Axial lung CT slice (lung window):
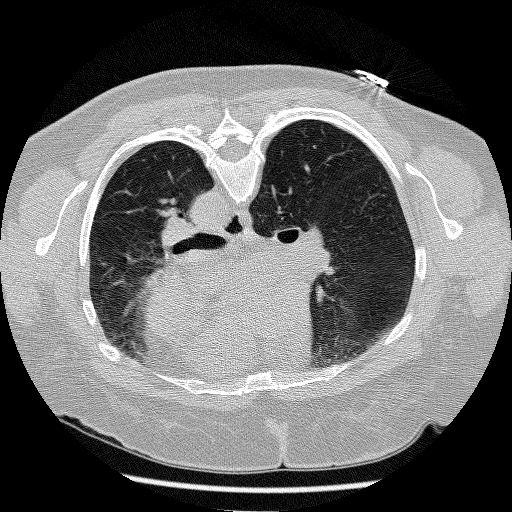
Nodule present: no